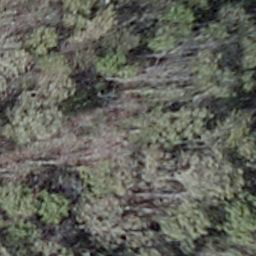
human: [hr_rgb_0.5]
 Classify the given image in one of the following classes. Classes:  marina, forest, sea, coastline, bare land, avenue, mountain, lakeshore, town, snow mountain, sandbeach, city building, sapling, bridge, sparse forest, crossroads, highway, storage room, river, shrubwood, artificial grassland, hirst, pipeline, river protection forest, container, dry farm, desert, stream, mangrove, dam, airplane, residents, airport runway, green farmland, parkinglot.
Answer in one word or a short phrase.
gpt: shrubwood